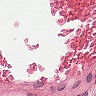
Metastatic tissue present: no